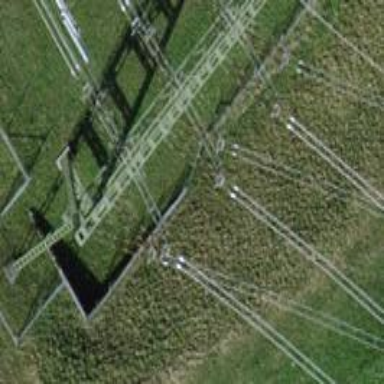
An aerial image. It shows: Power line in the image.